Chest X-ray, AP view. Patient: 48 years old, sex F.
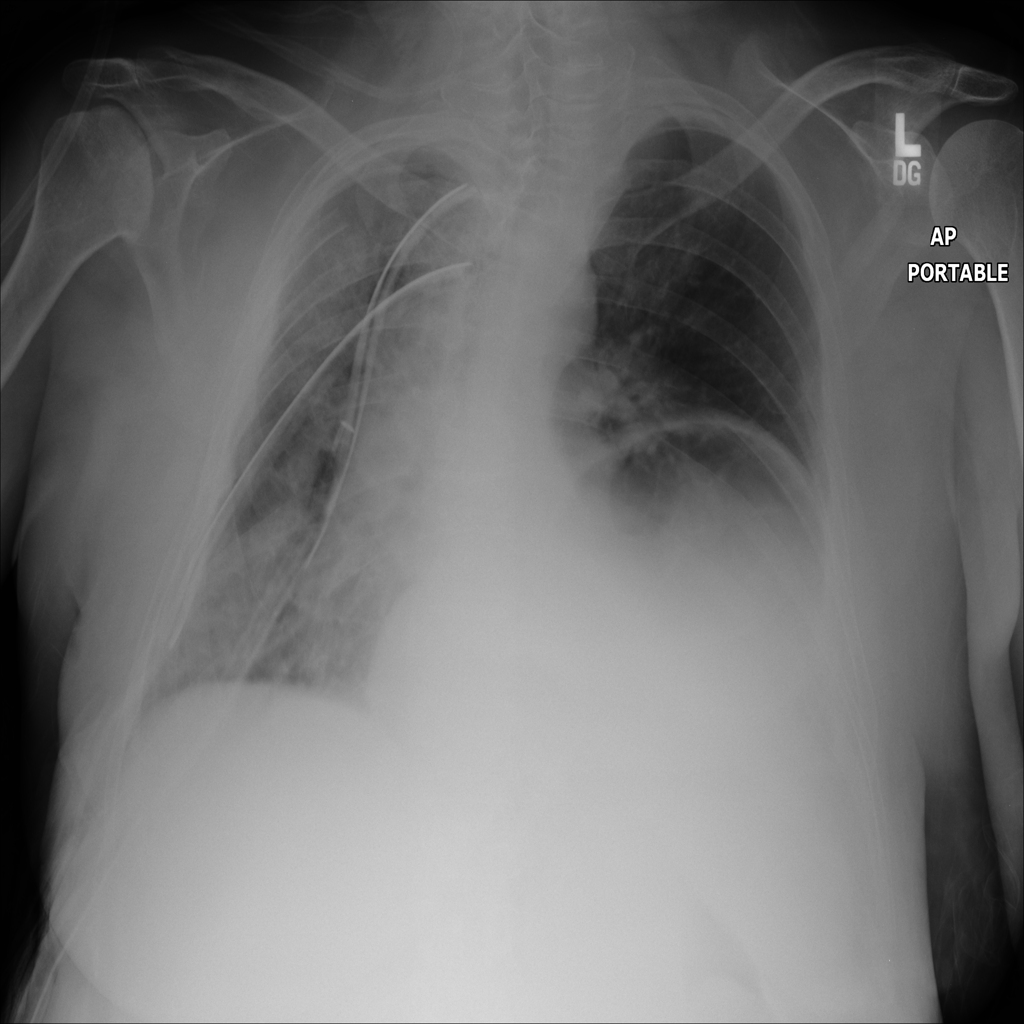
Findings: Pneumothorax